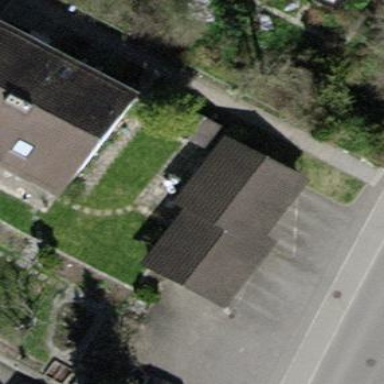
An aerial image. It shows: Group of garages.